Interaction volume radius: 5 \u00c5
Interaction volume height: 25 \u00c5
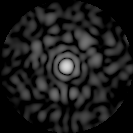
Disorder parameter: 0.8066